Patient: sex F, age 80
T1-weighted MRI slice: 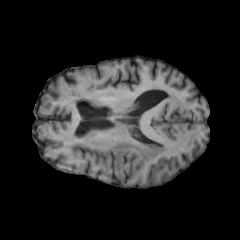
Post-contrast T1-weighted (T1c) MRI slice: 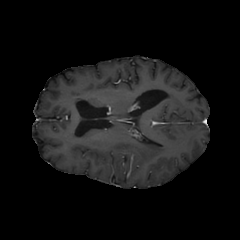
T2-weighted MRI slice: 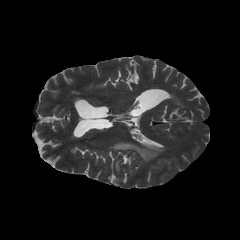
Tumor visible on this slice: yes
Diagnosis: Glioblastoma, IDH-wildtype
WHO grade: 4